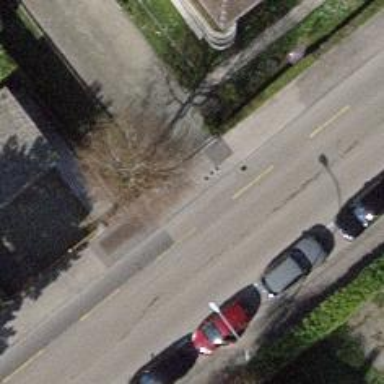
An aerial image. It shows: Road with sidewalk available for pedestrians.